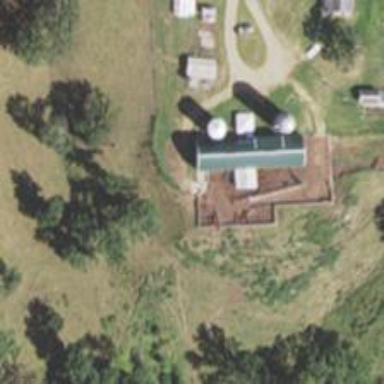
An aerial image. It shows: Silo.